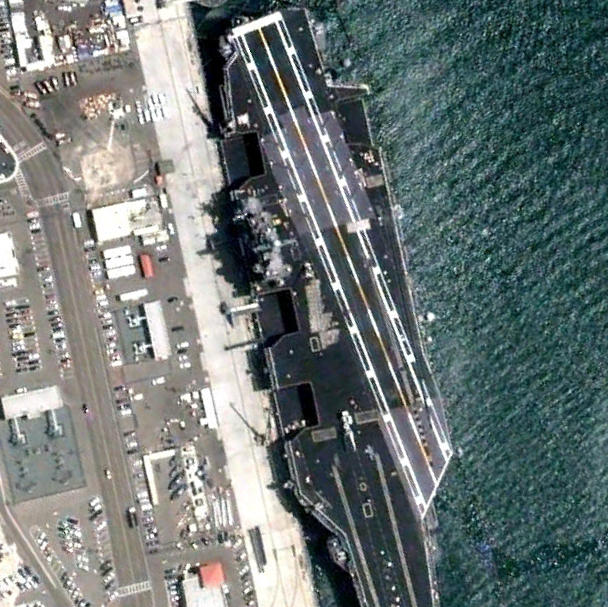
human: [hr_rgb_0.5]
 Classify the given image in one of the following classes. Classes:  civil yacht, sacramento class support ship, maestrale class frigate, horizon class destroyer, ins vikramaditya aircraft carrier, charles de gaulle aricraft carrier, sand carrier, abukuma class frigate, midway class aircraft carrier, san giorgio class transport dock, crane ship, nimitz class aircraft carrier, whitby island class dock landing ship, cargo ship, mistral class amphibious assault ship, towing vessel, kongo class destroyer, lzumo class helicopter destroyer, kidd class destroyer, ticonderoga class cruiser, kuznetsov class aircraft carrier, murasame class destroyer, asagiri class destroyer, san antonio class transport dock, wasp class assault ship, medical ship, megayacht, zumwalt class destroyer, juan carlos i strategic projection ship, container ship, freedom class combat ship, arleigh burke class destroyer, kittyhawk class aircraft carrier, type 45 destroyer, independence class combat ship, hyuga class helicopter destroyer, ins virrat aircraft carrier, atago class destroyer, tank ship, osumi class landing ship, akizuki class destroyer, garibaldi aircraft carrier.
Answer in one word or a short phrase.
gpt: Nimitz class aircraft carrier